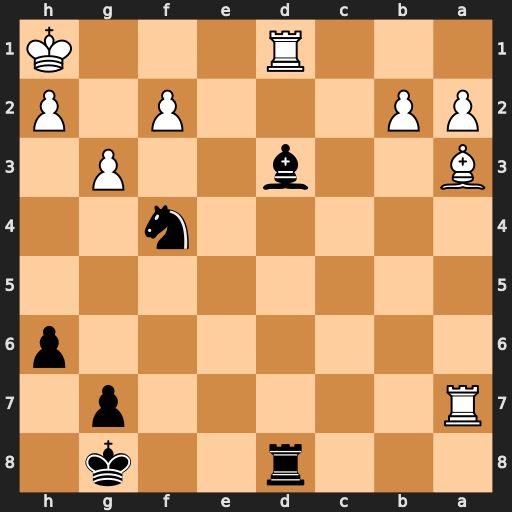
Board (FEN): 3r2k1/R5p1/7p/8/5n2/B2b2P1/PP3P1P/3R3K
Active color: b
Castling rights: -
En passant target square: -
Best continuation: Be4+ Kg1 Rxd1#